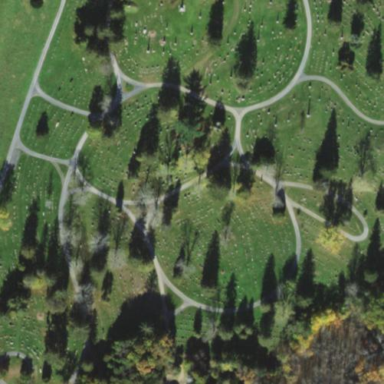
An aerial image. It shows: Cemetery.